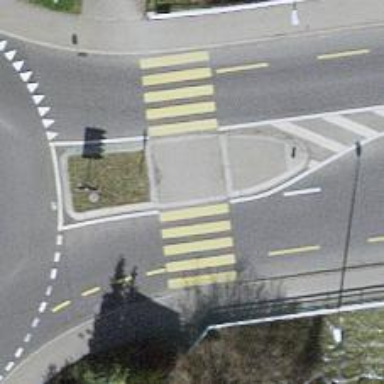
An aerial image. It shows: Tertiary road with designated cycle lane and separate sidewalks on both sides.